Interaction volume radius: 10 \u00c5
Interaction volume height: 45 \u00c5
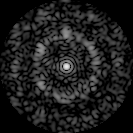
Disorder parameter: 0.7312